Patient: sex M, age 17
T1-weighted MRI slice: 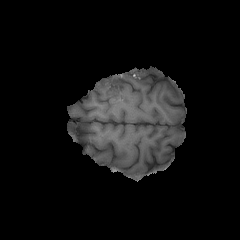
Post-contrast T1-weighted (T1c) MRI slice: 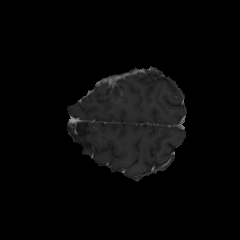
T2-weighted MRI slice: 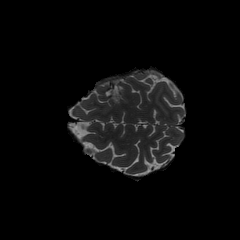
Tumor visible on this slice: yes
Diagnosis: Astrocytoma, IDH-mutant
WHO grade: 4